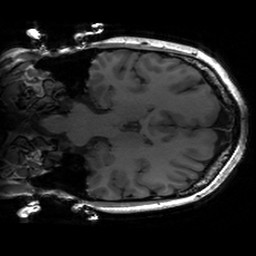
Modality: T1w
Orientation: coronal
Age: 21
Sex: female